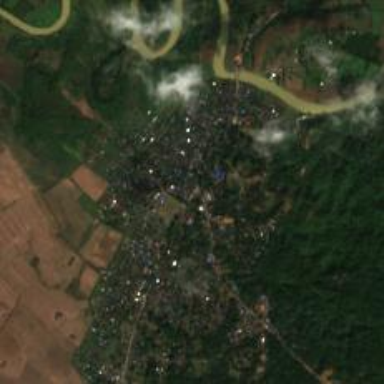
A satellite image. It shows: Town.